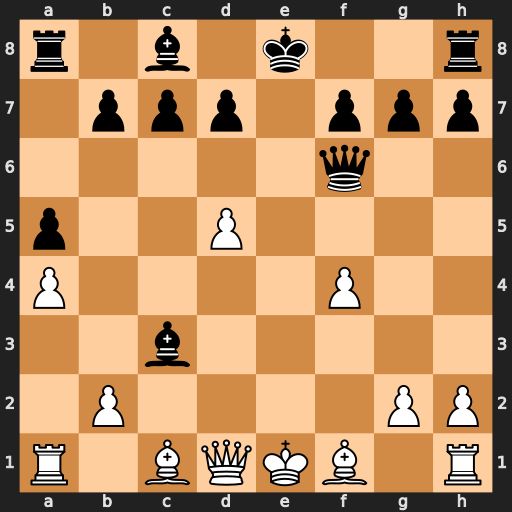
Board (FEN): r1b1k2r/1ppp1ppp/5q2/p2P4/P4P2/2b5/1P4PP/R1BQKB1R
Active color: w
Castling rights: KQkq
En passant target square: -
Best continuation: bxc3 Qxc3+ Bd2